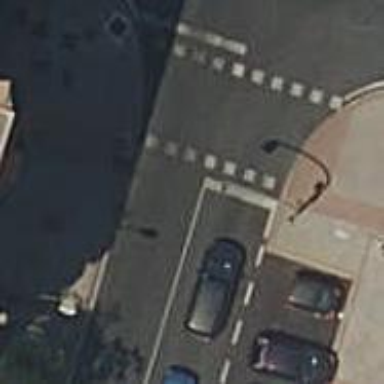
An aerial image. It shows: Road with traffic signals.